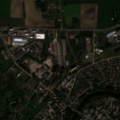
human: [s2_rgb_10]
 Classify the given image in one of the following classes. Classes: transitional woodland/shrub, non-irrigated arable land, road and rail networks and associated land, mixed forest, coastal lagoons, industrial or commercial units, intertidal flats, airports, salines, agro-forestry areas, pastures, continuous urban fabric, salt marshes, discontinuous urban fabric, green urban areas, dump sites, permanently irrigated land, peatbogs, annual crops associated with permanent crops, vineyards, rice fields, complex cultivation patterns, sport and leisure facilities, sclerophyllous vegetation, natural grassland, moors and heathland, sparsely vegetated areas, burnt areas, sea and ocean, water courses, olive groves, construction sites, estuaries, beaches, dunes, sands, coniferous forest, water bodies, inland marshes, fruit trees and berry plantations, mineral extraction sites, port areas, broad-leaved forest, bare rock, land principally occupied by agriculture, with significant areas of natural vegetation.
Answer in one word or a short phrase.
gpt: discontinuous urban fabric, industrial or commercial units, non-irrigated arable land, fruit trees and berry plantations